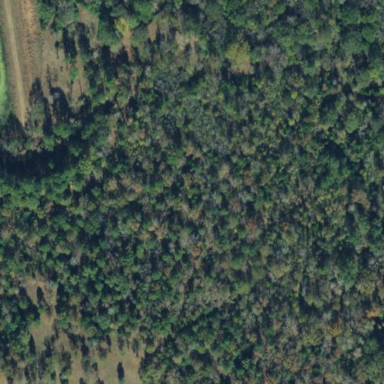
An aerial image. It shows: Mixed woodland with variety of leaf types and cycles.